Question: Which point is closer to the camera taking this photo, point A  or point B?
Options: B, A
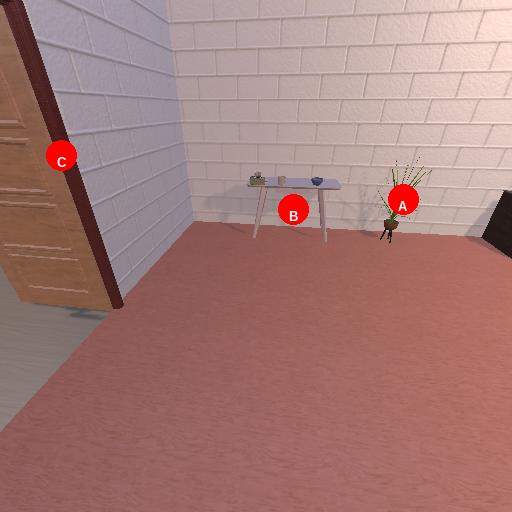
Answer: B